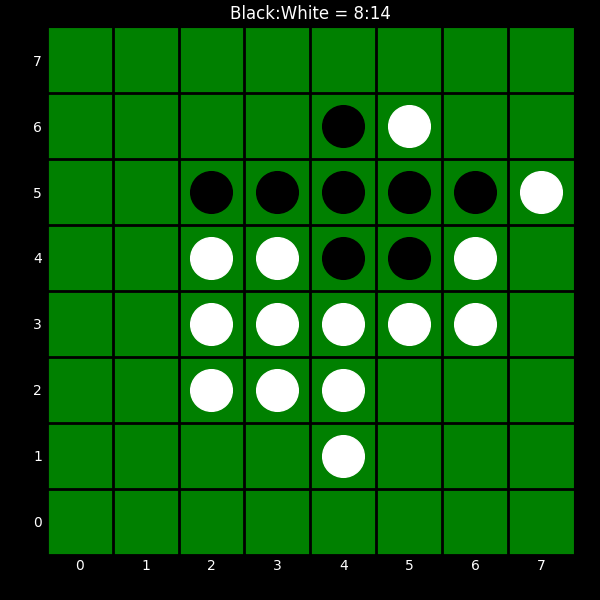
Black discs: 8
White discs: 14